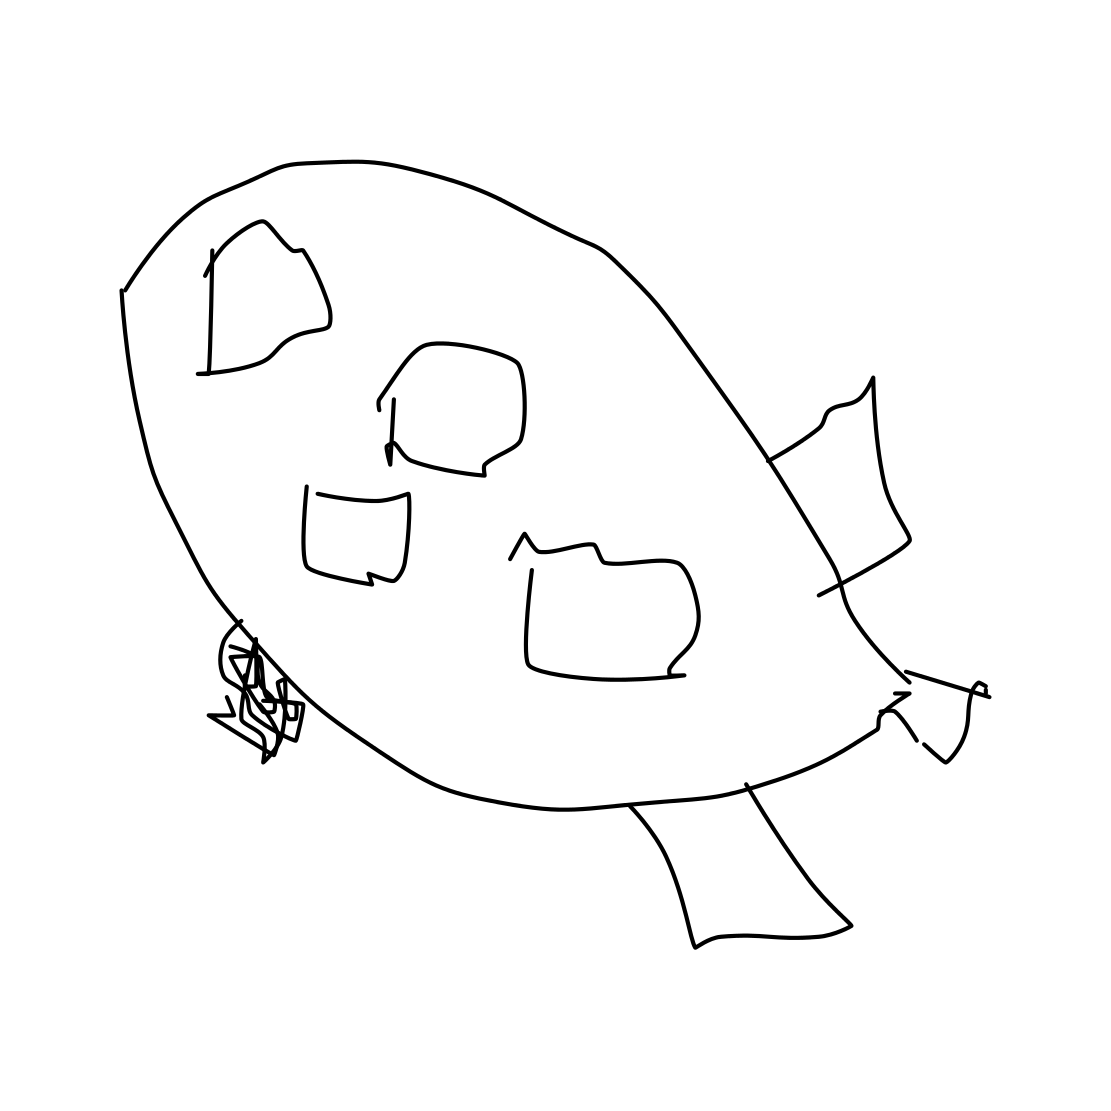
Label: blimp